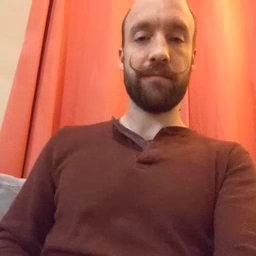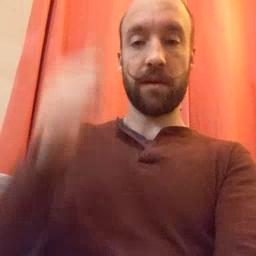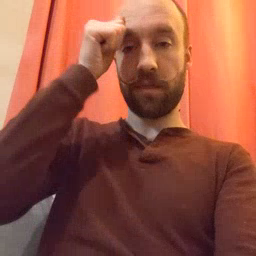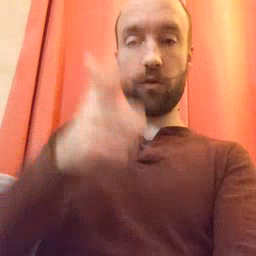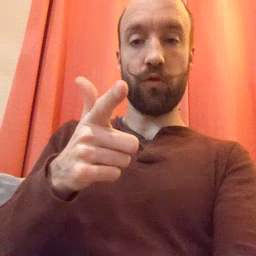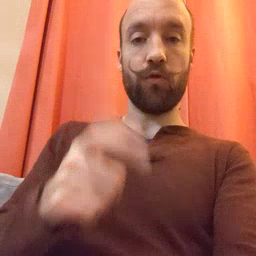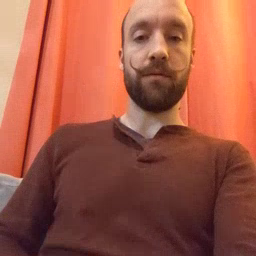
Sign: brother